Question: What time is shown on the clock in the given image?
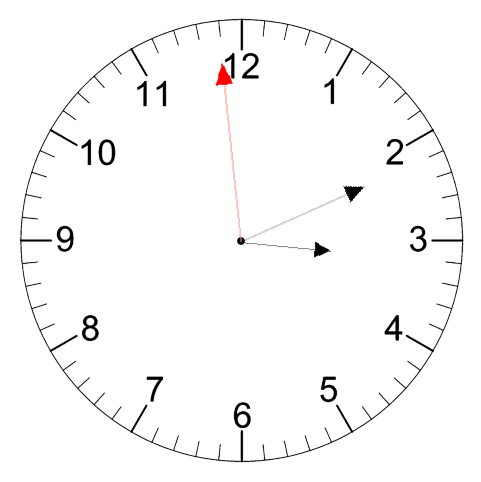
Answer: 03:10:59